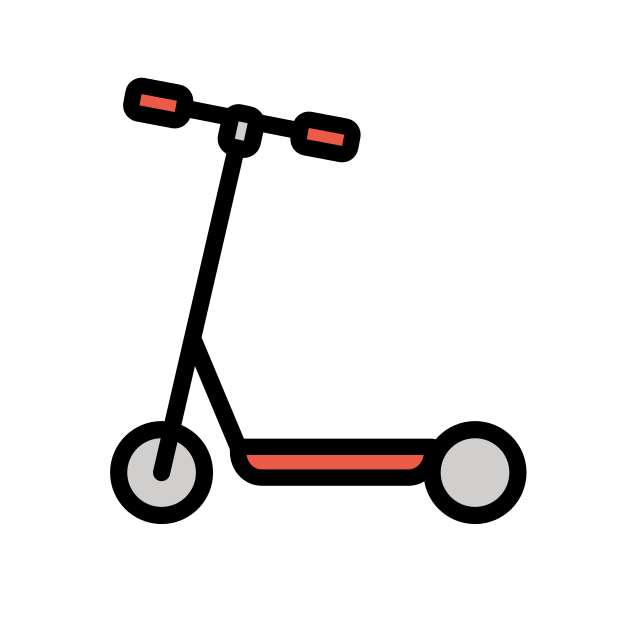
Emoji: 🛴
Name: scooter
Unicode: 0x1f6f4